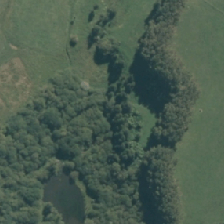
Land cover: herbaceous_freshwater_vege